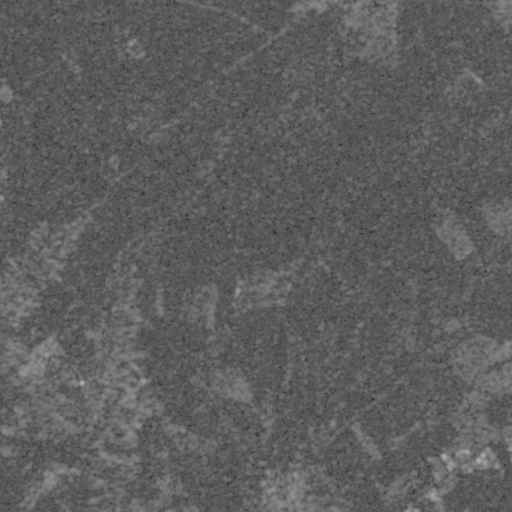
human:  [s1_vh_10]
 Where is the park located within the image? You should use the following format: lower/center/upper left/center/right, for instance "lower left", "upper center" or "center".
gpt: The park is located in the lower center of the image.
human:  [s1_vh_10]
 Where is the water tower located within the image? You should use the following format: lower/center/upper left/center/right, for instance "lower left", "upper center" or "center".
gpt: The water tower is located in the center left of the image.
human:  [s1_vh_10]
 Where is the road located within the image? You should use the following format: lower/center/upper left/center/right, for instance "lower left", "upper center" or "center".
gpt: There is no road in the image.

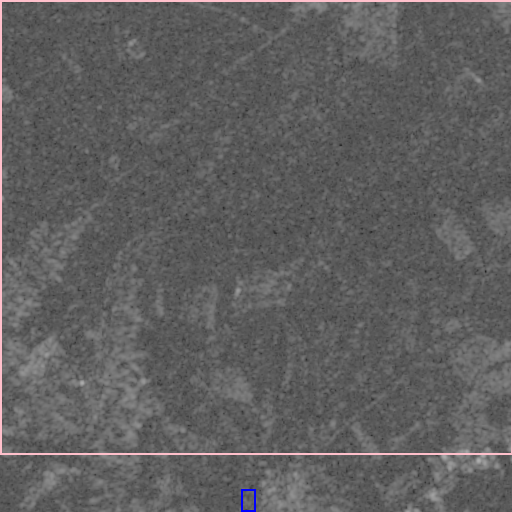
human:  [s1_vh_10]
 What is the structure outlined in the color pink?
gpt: The structure outlined in pink is a crop field.
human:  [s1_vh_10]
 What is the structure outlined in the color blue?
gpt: The structure outlined in blue is a park.
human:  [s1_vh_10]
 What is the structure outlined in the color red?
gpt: There is no red outline.